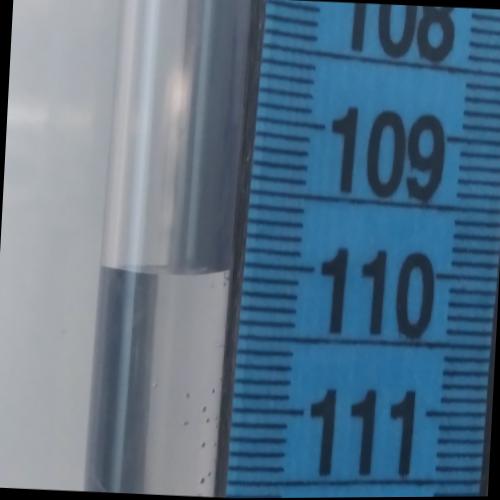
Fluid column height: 110.1 cm